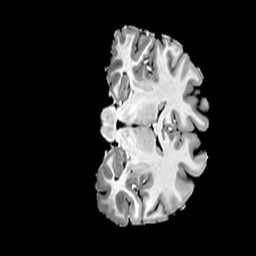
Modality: T1w
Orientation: coronal
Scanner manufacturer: siemens
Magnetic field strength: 7 T